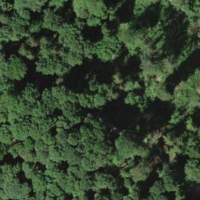
EUNIS habitat code: 41
Species observed at this site:
Xyphosia miliaria
Epilobium hirsutum